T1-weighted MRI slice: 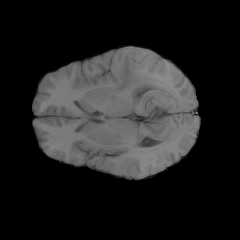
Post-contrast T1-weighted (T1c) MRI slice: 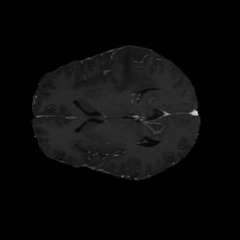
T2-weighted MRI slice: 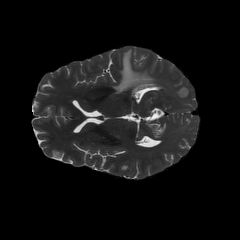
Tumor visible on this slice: yes